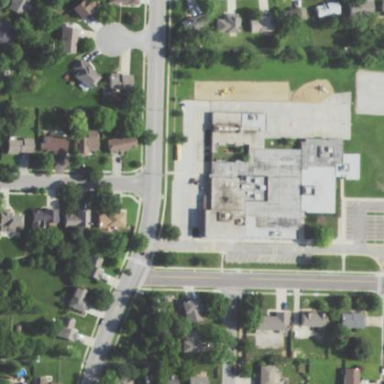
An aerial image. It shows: School building or complex.